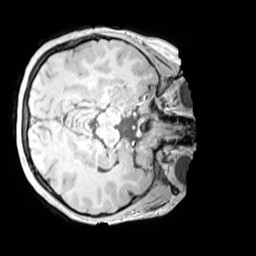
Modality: MP2RAGE
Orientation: axial
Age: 10
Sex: female
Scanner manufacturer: siemens
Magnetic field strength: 3 T
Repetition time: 4 s
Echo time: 0.00303 s